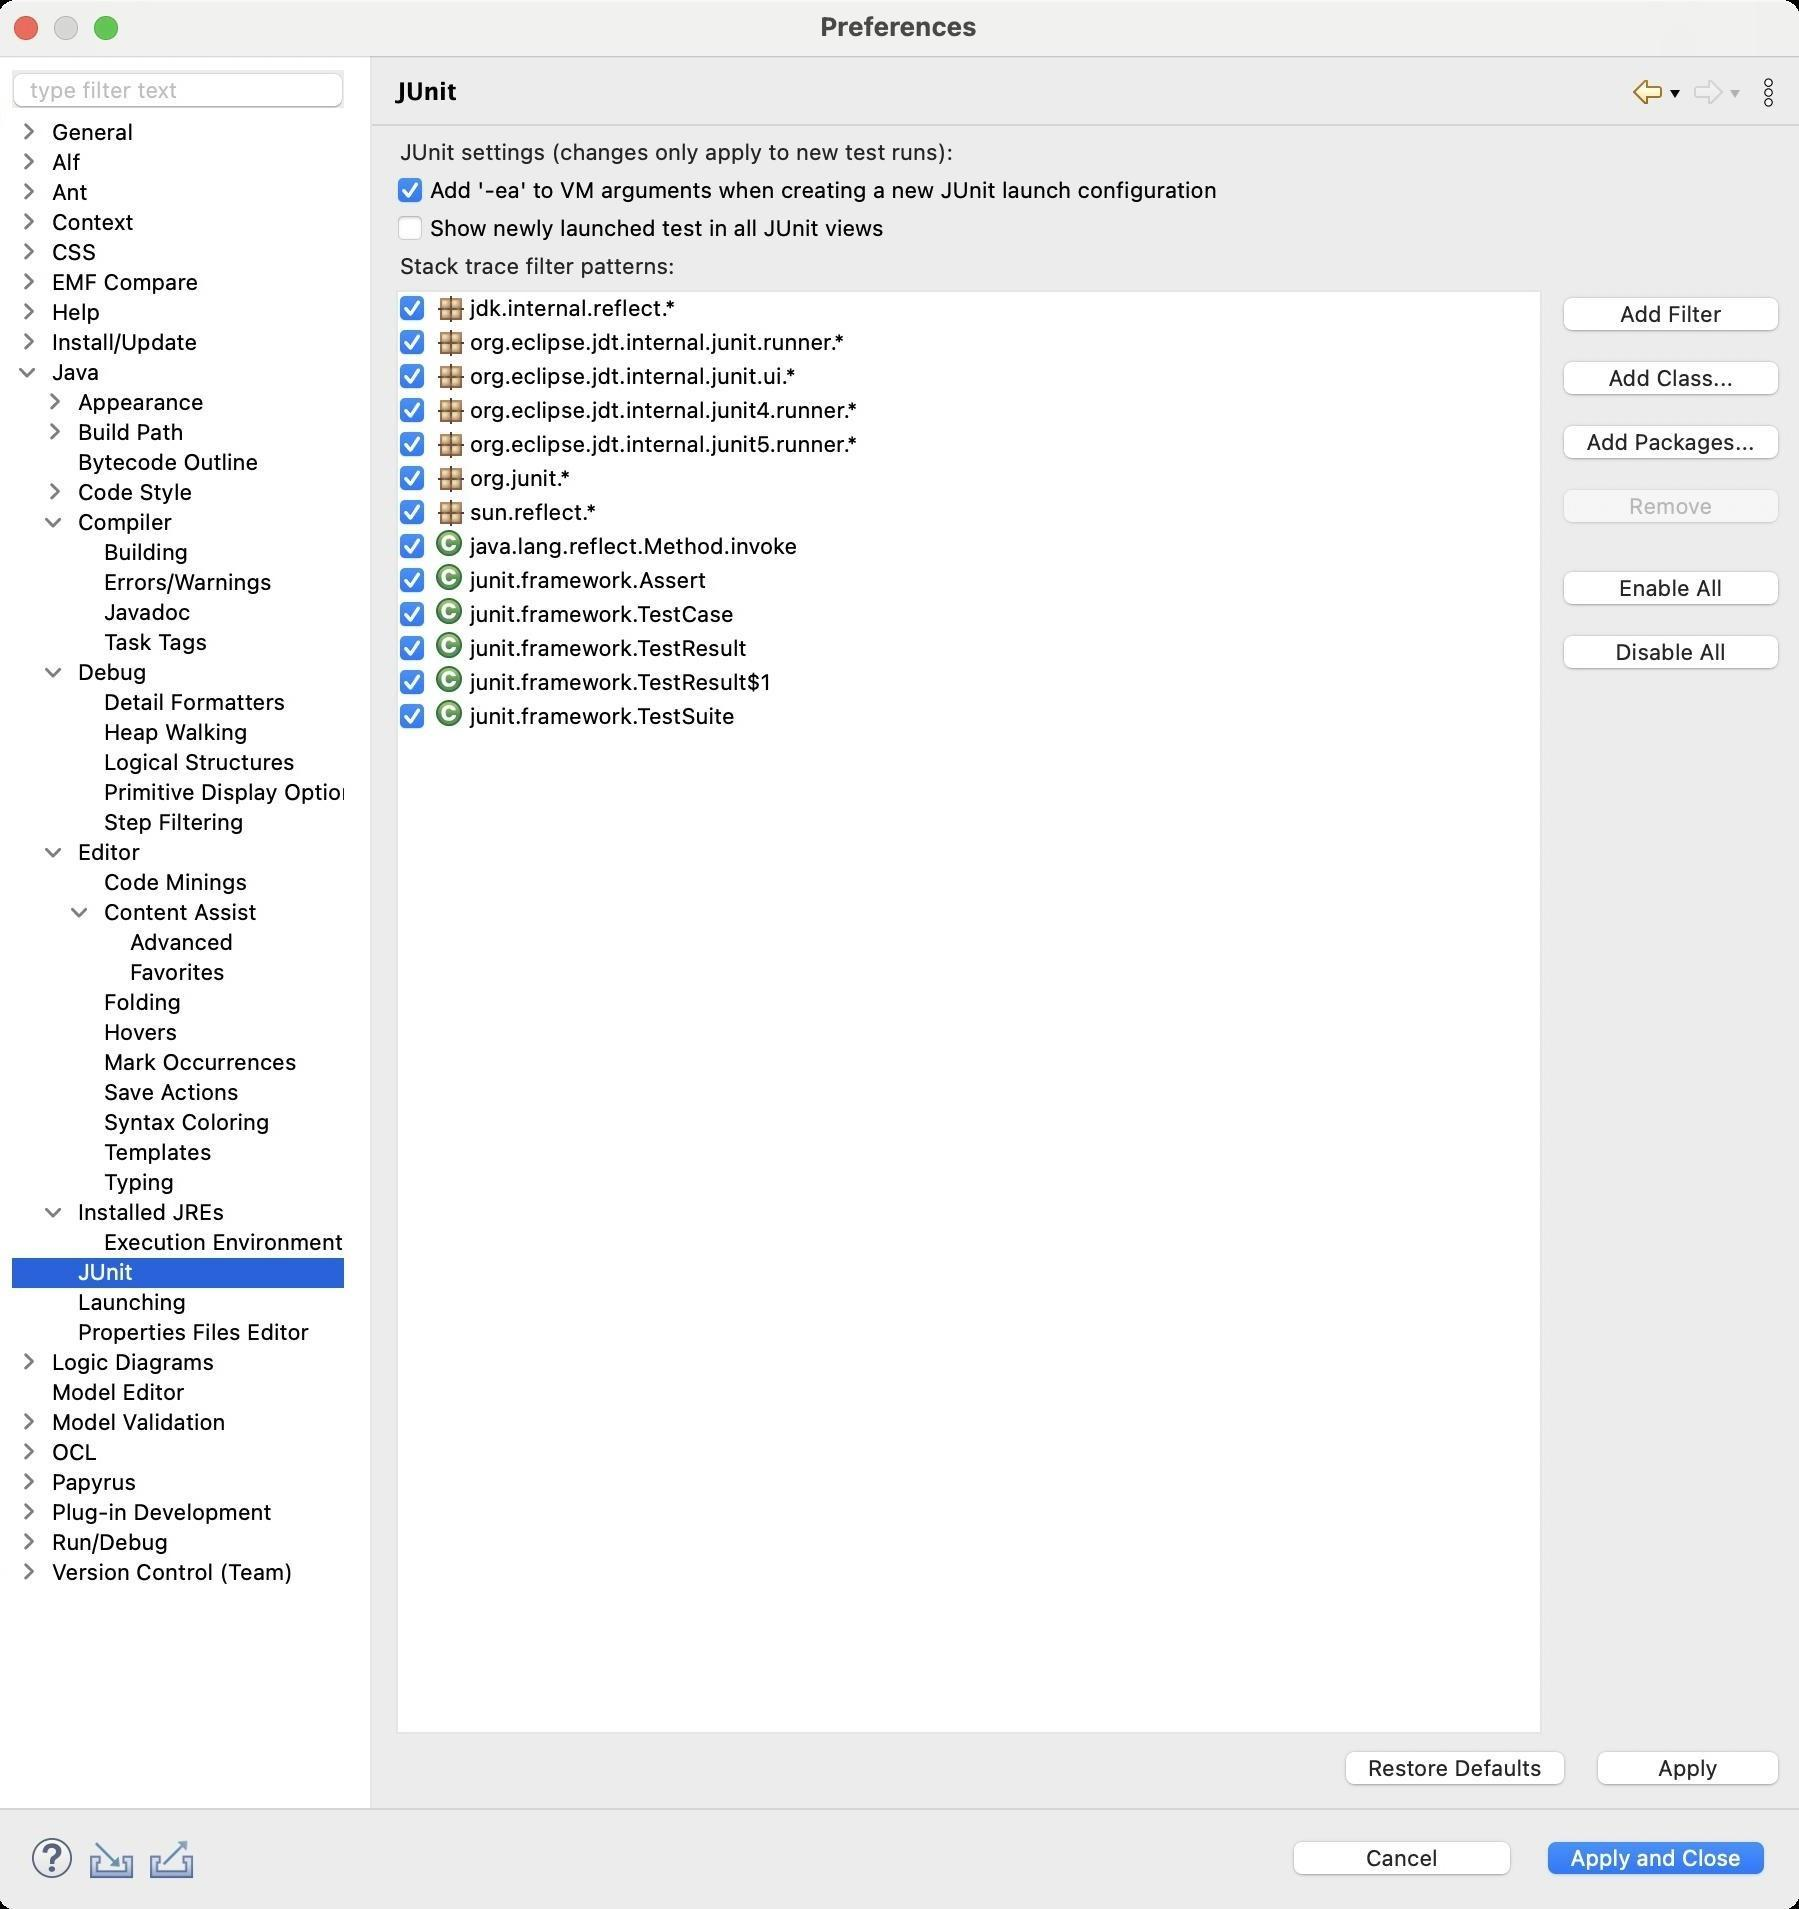
Accessibility tree:
{"name": "Preferences", "role": "AXWindow", "description": null, "role_description": "standard window", "value": null, "position": "480.00;95.00", "size": "901;955", "children": [{"name": "Apply_and_Close", "role": "AXButton", "description": null, "role_description": "button", "value": null, "position": "769.00;917.00", "size": "120;27", "children": []}, {"name": "Cancel", "role": "AXButton", "description": null, "role_description": "button", "value": null, "position": "642.00;917.00", "size": "120;27", "children": []}, {"name": null, "role": "AXToolbar", "description": null, "role_description": "toolbar", "value": null, "position": "12.00;915.00", "size": "90;30", "children": [{"name": "Help", "role": "AXCheckBox", "description": null, "role_description": "checkbox", "value": 0, "position": "12.00;915.00", "size": "30;30", "children": []}, {"name": "Import", "role": "AXButton", "description": null, "role_description": "button", "value": null, "position": "42.00;915.00", "size": "30;30", "children": []}, {"name": "Export", "role": "AXButton", "description": null, "role_description": "button", "value": null, "position": "72.00;915.00", "size": "30;30", "children": []}]}, {"name": null, "role": "AXScrollArea", "description": null, "role_description": "scroll area", "value": null, "position": "199.00;69.00", "size": "697;830", "children": [{"name": "Apply", "role": "AXButton", "description": null, "role_description": "button", "value": null, "position": "794.00;872.00", "size": "102;27", "children": []}, {"name": "Restore_Defaults", "role": "AXButton", "description": null, "role_description": "button", "value": null, "position": "668.00;872.00", "size": "121;27", "children": []}, {"name": "Disable_All", "role": "AXButton", "description": null, "role_description": "button", "value": null, "position": "777.00;314.00", "size": "119;27", "children": []}, {"name": "Enable_All", "role": "AXButton", "description": null, "role_description": "button", "value": null, "position": "777.00;282.00", "size": "119;27", "children": []}, {"name": "Remove", "role": "AXButton", "description": null, "role_description": "button", "value": null, "position": "777.00;241.00", "size": "119;27", "children": []}, {"name": "Add_Packages...", "role": "AXButton", "description": null, "role_description": "button", "value": null, "position": "777.00;209.00", "size": "119;27", "children": []}, {"name": "Add_Class...", "role": "AXButton", "description": null, "role_description": "button", "value": null, "position": "777.00;177.00", "size": "119;27", "children": []}, {"name": "Add_Filter", "role": "AXButton", "description": null, "role_description": "button", "value": null, "position": "777.00;145.00", "size": "119;27", "children": []}, {"name": null, "role": "AXScrollArea", "description": null, "role_description": "scroll area", "value": null, "position": "199.00;145.00", "size": "573;722", "children": [{"name": null, "role": "AXTable", "description": null, "role_description": "table", "value": null, "position": "200.00;146.00", "size": "571;720", "children": [{"name": null, "role": "AXRow", "description": null, "role_description": "table row", "value": null, "position": "200.00;146.00", "size": "571;17", "children": [{"name": "", "role": "AXCheckBox", "description": null, "role_description": "checkbox", "value": 1, "position": "200.00;146.00", "size": "14;16", "children": []}, {"name": null, "role": "AXStaticText", "description": null, "role_description": "text", "value": "jdk.internal.reflect.*", "position": "215.00;146.00", "size": "217;16", "children": []}]}, {"name": null, "role": "AXRow", "description": null, "role_description": "table row", "value": null, "position": "200.00;163.00", "size": "571;17", "children": [{"name": "", "role": "AXCheckBox", "description": null, "role_description": "checkbox", "value": 1, "position": "200.00;163.00", "size": "14;16", "children": []}, {"name": null, "role": "AXStaticText", "description": null, "role_description": "text", "value": "org.eclipse.jdt.internal.junit.runner.*", "position": "215.00;163.00", "size": "217;16", "children": []}]}, {"name": null, "role": "AXRow", "description": null, "role_description": "table row", "value": null, "position": "200.00;180.00", "size": "571;17", "children": [{"name": "", "role": "AXCheckBox", "description": null, "role_description": "checkbox", "value": 1, "position": "200.00;180.00", "size": "14;16", "children": []}, {"name": null, "role": "AXStaticText", "description": null, "role_description": "text", "value": "org.eclipse.jdt.internal.junit.ui.*", "position": "215.00;180.00", "size": "217;16", "children": []}]}, {"name": null, "role": "AXRow", "description": null, "role_description": "table row", "value": null, "position": "200.00;197.00", "size": "571;17", "children": [{"name": "", "role": "AXCheckBox", "description": null, "role_description": "checkbox", "value": 1, "position": "200.00;197.00", "size": "14;16", "children": []}, {"name": null, "role": "AXStaticText", "description": null, "role_description": "text", "value": "org.eclipse.jdt.internal.junit4.runner.*", "position": "215.00;197.00", "size": "217;16", "children": []}]}, {"name": null, "role": "AXRow", "description": null, "role_description": "table row", "value": null, "position": "200.00;214.00", "size": "571;17", "children": [{"name": "", "role": "AXCheckBox", "description": null, "role_description": "checkbox", "value": 1, "position": "200.00;214.00", "size": "14;16", "children": []}, {"name": null, "role": "AXStaticText", "description": null, "role_description": "text", "value": "org.eclipse.jdt.internal.junit5.runner.*", "position": "215.00;214.00", "size": "217;16", "children": []}]}, {"name": null, "role": "AXRow", "description": null, "role_description": "table row", "value": null, "position": "200.00;231.00", "size": "571;17", "children": [{"name": "", "role": "AXCheckBox", "description": null, "role_description": "checkbox", "value": 1, "position": "200.00;231.00", "size": "14;16", "children": []}, {"name": null, "role": "AXStaticText", "description": null, "role_description": "text", "value": "org.junit.*", "position": "215.00;231.00", "size": "217;16", "children": []}]}, {"name": null, "role": "AXRow", "description": null, "role_description": "table row", "value": null, "position": "200.00;248.00", "size": "571;17", "children": [{"name": "", "role": "AXCheckBox", "description": null, "role_description": "checkbox", "value": 1, "position": "200.00;248.00", "size": "14;16", "children": []}, {"name": null, "role": "AXStaticText", "description": null, "role_description": "text", "value": "sun.reflect.*", "position": "215.00;248.00", "size": "217;16", "children": []}]}, {"name": null, "role": "AXRow", "description": null, "role_description": "table row", "value": null, "position": "200.00;265.00", "size": "571;17", "children": [{"name": "", "role": "AXCheckBox", "description": null, "role_description": "checkbox", "value": 1, "position": "200.00;265.00", "size": "14;16", "children": []}, {"name": null, "role": "AXStaticText", "description": null, "role_description": "text", "value": "java.lang.reflect.Method.invoke", "position": "215.00;265.00", "size": "217;16", "children": []}]}, {"name": null, "role": "AXRow", "description": null, "role_description": "table row", "value": null, "position": "200.00;282.00", "size": "571;17", "children": [{"name": "", "role": "AXCheckBox", "description": null, "role_description": "checkbox", "value": 1, "position": "200.00;282.00", "size": "14;16", "children": []}, {"name": null, "role": "AXStaticText", "description": null, "role_description": "text", "value": "junit.framework.Assert", "position": "215.00;282.00", "size": "217;16", "children": []}]}, {"name": null, "role": "AXRow", "description": null, "role_description": "table row", "value": null, "position": "200.00;299.00", "size": "571;17", "children": [{"name": "", "role": "AXCheckBox", "description": null, "role_description": "checkbox", "value": 1, "position": "200.00;299.00", "size": "14;16", "children": []}, {"name": null, "role": "AXStaticText", "description": null, "role_description": "text", "value": "junit.framework.TestCase", "position": "215.00;299.00", "size": "217;16", "children": []}]}, {"name": null, "role": "AXRow", "description": null, "role_description": "table row", "value": null, "position": "200.00;316.00", "size": "571;17", "children": [{"name": "", "role": "AXCheckBox", "description": null, "role_description": "checkbox", "value": 1, "position": "200.00;316.00", "size": "14;16", "children": []}, {"name": null, "role": "AXStaticText", "description": null, "role_description": "text", "value": "junit.framework.TestResult", "position": "215.00;316.00", "size": "217;16", "children": []}]}, {"name": null, "role": "AXRow", "description": null, "role_description": "table row", "value": null, "position": "200.00;333.00", "size": "571;17", "children": [{"name": "", "role": "AXCheckBox", "description": null, "role_description": "checkbox", "value": 1, "position": "200.00;333.00", "size": "14;16", "children": []}, {"name": null, "role": "AXStaticText", "description": null, "role_description": "text", "value": "junit.framework.TestResult$1", "position": "215.00;333.00", "size": "217;16", "children": []}]}, {"name": null, "role": "AXRow", "description": null, "role_description": "table row", "value": null, "position": "200.00;350.00", "size": "571;17", "children": [{"name": "", "role": "AXCheckBox", "description": null, "role_description": "checkbox", "value": 1, "position": "200.00;350.00", "size": "14;16", "children": []}, {"name": null, "role": "AXStaticText", "description": null, "role_description": "text", "value": "junit.framework.TestSuite", "position": "215.00;350.00", "size": "217;16", "children": []}]}, {"name": null, "role": "AXColumn", "description": null, "role_description": "column", "value": null, "position": "200.00;146.00", "size": "15;720", "children": []}, {"name": null, "role": "AXColumn", "description": null, "role_description": "column", "value": null, "position": "215.00;146.00", "size": "218;720", "children": []}]}]}, {"name": null, "role": "AXStaticText", "description": null, "role_description": "text", "value": "Stack trace filter patterns:", "position": "199.00;126.00", "size": "697;14", "children": []}, {"name": "Show_newly_launched_test_in_all_JUnit_views", "role": "AXCheckBox", "description": null, "role_description": "checkbox", "value": 0, "position": "199.00;107.00", "size": "697;14", "children": []}, {"name": "Add_'-ea'_to_VM_arguments_when_creating_a_new_JUnit_launch_configuration", "role": "AXCheckBox", "description": null, "role_description": "checkbox", "value": 1, "position": "199.00;88.00", "size": "697;14", "children": []}, {"name": null, "role": "AXStaticText", "description": null, "role_description": "text", "value": "JUnit settings (changes only apply to new test runs):", "position": "199.00;69.00", "size": "697;14", "children": []}]}, {"name": null, "role": "AXToolbar", "description": "", "role_description": "toolbar", "value": null, "position": "814.00;35.00", "size": "82;22", "children": [{"name": "Back_to_Execution_Environments", "role": "AXMenuButton", "description": null, "role_description": "menu button", "value": null, "position": "814.00;35.00", "size": "22;22", "children": []}, {"name": "Forward", "role": "AXMenuButton", "description": null, "role_description": "menu button", "value": null, "position": "844.00;35.00", "size": "22;22", "children": []}, {"name": "Additional_Dialog_Actions", "role": "AXButton", "description": null, "role_description": "button", "value": null, "position": "874.00;35.00", "size": "22;22", "children": []}]}, {"name": null, "role": "AXStaticText", "description": "", "role_description": "text", "value": "JUnit", "position": "196.00;35.00", "size": "611;21", "children": []}, {"name": null, "role": "AXSplitter", "description": null, "role_description": "splitter", "value": 180, "position": "180.00;28.00", "size": "5;876", "children": []}, {"name": null, "role": "AXScrollArea", "description": null, "role_description": "scroll area", "value": null, "position": "7.00;59.00", "size": "166;845", "children": [{"name": null, "role": "AXOutline", "description": null, "role_description": "outline", "value": null, "position": "7.00;59.00", "size": "178;845", "children": [{"name": null, "role": "AXRow", "description": null, "role_description": "outline row", "value": null, "position": "7.00;59.00", "size": "178;15", "children": [{"name": null, "role": "AXGroup", "description": null, "role_description": "group", "value": null, "position": "7.00;59.00", "size": "178;15", "children": [{"name": null, "role": "AXDisclosureTriangle", "description": null, "role_description": "disclosure triangle", "value": 0, "position": "9.00;59.00", "size": "12;14", "children": []}, {"name": null, "role": "AXStaticText", "description": null, "role_description": "text", "value": "General", "position": "25.00;59.00", "size": "159;14", "children": []}]}]}, {"name": null, "role": "AXRow", "description": null, "role_description": "outline row", "value": null, "position": "7.00;74.00", "size": "178;15", "children": [{"name": null, "role": "AXGroup", "description": null, "role_description": "group", "value": null, "position": "7.00;74.00", "size": "178;15", "children": [{"name": null, "role": "AXDisclosureTriangle", "description": null, "role_description": "disclosure triangle", "value": 0, "position": "9.00;74.00", "size": "12;14", "children": []}, {"name": null, "role": "AXStaticText", "description": null, "role_description": "text", "value": "Alf", "position": "25.00;74.00", "size": "159;14", "children": []}]}]}, {"name": null, "role": "AXRow", "description": null, "role_description": "outline row", "value": null, "position": "7.00;89.00", "size": "178;15", "children": [{"name": null, "role": "AXGroup", "description": null, "role_description": "group", "value": null, "position": "7.00;89.00", "size": "178;15", "children": [{"name": null, "role": "AXDisclosureTriangle", "description": null, "role_description": "disclosure triangle", "value": 0, "position": "9.00;89.00", "size": "12;14", "children": []}, {"name": null, "role": "AXStaticText", "description": null, "role_description": "text", "value": "Ant", "position": "25.00;89.00", "size": "159;14", "children": []}]}]}, {"name": null, "role": "AXRow", "description": null, "role_description": "outline row", "value": null, "position": "7.00;104.00", "size": "178;15", "children": [{"name": null, "role": "AXGroup", "description": null, "role_description": "group", "value": null, "position": "7.00;104.00", "size": "178;15", "children": [{"name": null, "role": "AXDisclosureTriangle", "description": null, "role_description": "disclosure triangle", "value": 0, "position": "9.00;104.00", "size": "12;14", "children": []}, {"name": null, "role": "AXStaticText", "description": null, "role_description": "text", "value": "Context", "position": "25.00;104.00", "size": "159;14", "children": []}]}]}, {"name": null, "role": "AXRow", "description": null, "role_description": "outline row", "value": null, "position": "7.00;119.00", "size": "178;15", "children": [{"name": null, "role": "AXGroup", "description": null, "role_description": "group", "value": null, "position": "7.00;119.00", "size": "178;15", "children": [{"name": null, "role": "AXDisclosureTriangle", "description": null, "role_description": "disclosure triangle", "value": 0, "position": "9.00;119.00", "size": "12;14", "children": []}, {"name": null, "role": "AXStaticText", "description": null, "role_description": "text", "value": "CSS", "position": "25.00;119.00", "size": "159;14", "children": []}]}]}, {"name": null, "role": "AXRow", "description": null, "role_description": "outline row", "value": null, "position": "7.00;134.00", "size": "178;15", "children": [{"name": null, "role": "AXGroup", "description": null, "role_description": "group", "value": null, "position": "7.00;134.00", "size": "178;15", "children": [{"name": null, "role": "AXDisclosureTriangle", "description": null, "role_description": "disclosure triangle", "value": 0, "position": "9.00;134.00", "size": "12;14", "children": []}, {"name": null, "role": "AXStaticText", "description": null, "role_description": "text", "value": "EMF Compare", "position": "25.00;134.00", "size": "159;14", "children": []}]}]}, {"name": null, "role": "AXRow", "description": null, "role_description": "outline row", "value": null, "position": "7.00;149.00", "size": "178;15", "children": [{"name": null, "role": "AXGroup", "description": null, "role_description": "group", "value": null, "position": "7.00;149.00", "size": "178;15", "children": [{"name": null, "role": "AXDisclosureTriangle", "description": null, "role_description": "disclosure triangle", "value": 0, "position": "9.00;149.00", "size": "12;14", "children": []}, {"name": null, "role": "AXStaticText", "description": null, "role_description": "text", "value": "Help", "position": "25.00;149.00", "size": "159;14", "children": []}]}]}, {"name": null, "role": "AXRow", "description": null, "role_description": "outline row", "value": null, "position": "7.00;164.00", "size": "178;15", "children": [{"name": null, "role": "AXGroup", "description": null, "role_description": "group", "value": null, "position": "7.00;164.00", "size": "178;15", "children": [{"name": null, "role": "AXDisclosureTriangle", "description": null, "role_description": "disclosure triangle", "value": 0, "position": "9.00;164.00", "size": "12;14", "children": []}, {"name": null, "role": "AXStaticText", "description": null, "role_description": "text", "value": "Install/Update", "position": "25.00;164.00", "size": "159;14", "children": []}]}]}, {"name": null, "role": "AXRow", "description": null, "role_description": "outline row", "value": null, "position": "7.00;179.00", "size": "178;15", "children": [{"name": null, "role": "AXGroup", "description": null, "role_description": "group", "value": null, "position": "7.00;179.00", "size": "178;15", "children": [{"name": null, "role": "AXDisclosureTriangle", "description": null, "role_description": "disclosure triangle", "value": 1, "position": "9.00;179.00", "size": "12;14", "children": []}, {"name": null, "role": "AXStaticText", "description": null, "role_description": "text", "value": "Java", "position": "25.00;179.00", "size": "159;14", "children": []}]}]}, {"name": null, "role": "AXRow", "description": null, "role_description": "outline row", "value": null, "position": "7.00;194.00", "size": "178;15", "children": [{"name": null, "role": "AXGroup", "description": null, "role_description": "group", "value": null, "position": "7.00;194.00", "size": "178;15", "children": [{"name": null, "role": "AXDisclosureTriangle", "description": null, "role_description": "disclosure triangle", "value": 0, "position": "22.00;194.00", "size": "12;14", "children": []}, {"name": null, "role": "AXStaticText", "description": null, "role_description": "text", "value": "Appearance", "position": "38.00;194.00", "size": "146;14", "children": []}]}]}, {"name": null, "role": "AXRow", "description": null, "role_description": "outline row", "value": null, "position": "7.00;209.00", "size": "178;15", "children": [{"name": null, "role": "AXGroup", "description": null, "role_description": "group", "value": null, "position": "7.00;209.00", "size": "178;15", "children": [{"name": null, "role": "AXDisclosureTriangle", "description": null, "role_description": "disclosure triangle", "value": 0, "position": "22.00;209.00", "size": "12;14", "children": []}, {"name": null, "role": "AXStaticText", "description": null, "role_description": "text", "value": "Build Path", "position": "38.00;209.00", "size": "146;14", "children": []}]}]}, {"name": null, "role": "AXRow", "description": null, "role_description": "outline row", "value": null, "position": "7.00;224.00", "size": "178;15", "children": [{"name": null, "role": "AXStaticText", "description": null, "role_description": "text", "value": "Bytecode Outline", "position": "38.00;224.00", "size": "146;14", "children": []}]}, {"name": null, "role": "AXRow", "description": null, "role_description": "outline row", "value": null, "position": "7.00;239.00", "size": "178;15", "children": [{"name": null, "role": "AXGroup", "description": null, "role_description": "group", "value": null, "position": "7.00;239.00", "size": "178;15", "children": [{"name": null, "role": "AXDisclosureTriangle", "description": null, "role_description": "disclosure triangle", "value": 0, "position": "22.00;239.00", "size": "12;14", "children": []}, {"name": null, "role": "AXStaticText", "description": null, "role_description": "text", "value": "Code Style", "position": "38.00;239.00", "size": "146;14", "children": []}]}]}, {"name": null, "role": "AXRow", "description": null, "role_description": "outline row", "value": null, "position": "7.00;254.00", "size": "178;15", "children": [{"name": null, "role": "AXGroup", "description": null, "role_description": "group", "value": null, "position": "7.00;254.00", "size": "178;15", "children": [{"name": null, "role": "AXDisclosureTriangle", "description": null, "role_description": "disclosure triangle", "value": 1, "position": "22.00;254.00", "size": "12;14", "children": []}, {"name": null, "role": "AXStaticText", "description": null, "role_description": "text", "value": "Compiler", "position": "38.00;254.00", "size": "146;14", "children": []}]}]}, {"name": null, "role": "AXRow", "description": null, "role_description": "outline row", "value": null, "position": "7.00;269.00", "size": "178;15", "children": [{"name": null, "role": "AXStaticText", "description": null, "role_description": "text", "value": "Building", "position": "51.00;269.00", "size": "133;14", "children": []}]}, {"name": null, "role": "AXRow", "description": null, "role_description": "outline row", "value": null, "position": "7.00;284.00", "size": "178;15", "children": [{"name": null, "role": "AXStaticText", "description": null, "role_description": "text", "value": "Errors/Warnings", "position": "51.00;284.00", "size": "133;14", "children": []}]}, {"name": null, "role": "AXRow", "description": null, "role_description": "outline row", "value": null, "position": "7.00;299.00", "size": "178;15", "children": [{"name": null, "role": "AXStaticText", "description": null, "role_description": "text", "value": "Javadoc", "position": "51.00;299.00", "size": "133;14", "children": []}]}, {"name": null, "role": "AXRow", "description": null, "role_description": "outline row", "value": null, "position": "7.00;314.00", "size": "178;15", "children": [{"name": null, "role": "AXStaticText", "description": null, "role_description": "text", "value": "Task Tags", "position": "51.00;314.00", "size": "133;14", "children": []}]}, {"name": null, "role": "AXRow", "description": null, "role_description": "outline row", "value": null, "position": "7.00;329.00", "size": "178;15", "children": [{"name": null, "role": "AXGroup", "description": null, "role_description": "group", "value": null, "position": "7.00;329.00", "size": "178;15", "children": [{"name": null, "role": "AXDisclosureTriangle", "description": null, "role_description": "disclosure triangle", "value": 1, "position": "22.00;329.00", "size": "12;14", "children": []}, {"name": null, "role": "AXStaticText", "description": null, "role_description": "text", "value": "Debug", "position": "38.00;329.00", "size": "146;14", "children": []}]}]}, {"name": null, "role": "AXRow", "description": null, "role_description": "outline row", "value": null, "position": "7.00;344.00", "size": "178;15", "children": [{"name": null, "role": "AXStaticText", "description": null, "role_description": "text", "value": "Detail Formatters", "position": "51.00;344.00", "size": "133;14", "children": []}]}, {"name": null, "role": "AXRow", "description": null, "role_description": "outline row", "value": null, "position": "7.00;359.00", "size": "178;15", "children": [{"name": null, "role": "AXStaticText", "description": null, "role_description": "text", "value": "Heap Walking", "position": "51.00;359.00", "size": "133;14", "children": []}]}, {"name": null, "role": "AXRow", "description": null, "role_description": "outline row", "value": null, "position": "7.00;374.00", "size": "178;15", "children": [{"name": null, "role": "AXStaticText", "description": null, "role_description": "text", "value": "Logical Structures", "position": "51.00;374.00", "size": "133;14", "children": []}]}, {"name": null, "role": "AXRow", "description": null, "role_description": "outline row", "value": null, "position": "7.00;389.00", "size": "178;15", "children": [{"name": null, "role": "AXStaticText", "description": null, "role_description": "text", "value": "Primitive Display Options", "position": "51.00;389.00", "size": "133;14", "children": []}]}, {"name": null, "role": "AXRow", "description": null, "role_description": "outline row", "value": null, "position": "7.00;404.00", "size": "178;15", "children": [{"name": null, "role": "AXStaticText", "description": null, "role_description": "text", "value": "Step Filtering", "position": "51.00;404.00", "size": "133;14", "children": []}]}, {"name": null, "role": "AXRow", "description": null, "role_description": "outline row", "value": null, "position": "7.00;419.00", "size": "178;15", "children": [{"name": null, "role": "AXGroup", "description": null, "role_description": "group", "value": null, "position": "7.00;419.00", "size": "178;15", "children": [{"name": null, "role": "AXDisclosureTriangle", "description": null, "role_description": "disclosure triangle", "value": 1, "position": "22.00;419.00", "size": "12;14", "children": []}, {"name": null, "role": "AXStaticText", "description": null, "role_description": "text", "value": "Editor", "position": "38.00;419.00", "size": "146;14", "children": []}]}]}, {"name": null, "role": "AXRow", "description": null, "role_description": "outline row", "value": null, "position": "7.00;434.00", "size": "178;15", "children": [{"name": null, "role": "AXStaticText", "description": null, "role_description": "text", "value": "Code Minings", "position": "51.00;434.00", "size": "133;14", "children": []}]}, {"name": null, "role": "AXRow", "description": null, "role_description": "outline row", "value": null, "position": "7.00;449.00", "size": "178;15", "children": [{"name": null, "role": "AXGroup", "description": null, "role_description": "group", "value": null, "position": "7.00;449.00", "size": "178;15", "children": [{"name": null, "role": "AXDisclosureTriangle", "description": null, "role_description": "disclosure triangle", "value": 1, "position": "35.00;449.00", "size": "12;14", "children": []}, {"name": null, "role": "AXStaticText", "description": null, "role_description": "text", "value": "Content Assist", "position": "51.00;449.00", "size": "133;14", "children": []}]}]}, {"name": null, "role": "AXRow", "description": null, "role_description": "outline row", "value": null, "position": "7.00;464.00", "size": "178;15", "children": [{"name": null, "role": "AXStaticText", "description": null, "role_description": "text", "value": "Advanced", "position": "64.00;464.00", "size": "120;14", "children": []}]}, {"name": null, "role": "AXRow", "description": null, "role_description": "outline row", "value": null, "position": "7.00;479.00", "size": "178;15", "children": [{"name": null, "role": "AXStaticText", "description": null, "role_description": "text", "value": "Favorites", "position": "64.00;479.00", "size": "120;14", "children": []}]}, {"name": null, "role": "AXRow", "description": null, "role_description": "outline row", "value": null, "position": "7.00;494.00", "size": "178;15", "children": [{"name": null, "role": "AXStaticText", "description": null, "role_description": "text", "value": "Folding", "position": "51.00;494.00", "size": "133;14", "children": []}]}, {"name": null, "role": "AXRow", "description": null, "role_description": "outline row", "value": null, "position": "7.00;509.00", "size": "178;15", "children": [{"name": null, "role": "AXStaticText", "description": null, "role_description": "text", "value": "Hovers", "position": "51.00;509.00", "size": "133;14", "children": []}]}, {"name": null, "role": "AXRow", "description": null, "role_description": "outline row", "value": null, "position": "7.00;524.00", "size": "178;15", "children": [{"name": null, "role": "AXStaticText", "description": null, "role_description": "text", "value": "Mark Occurrences", "position": "51.00;524.00", "size": "133;14", "children": []}]}, {"name": null, "role": "AXRow", "description": null, "role_description": "outline row", "value": null, "position": "7.00;539.00", "size": "178;15", "children": [{"name": null, "role": "AXStaticText", "description": null, "role_description": "text", "value": "Save Actions", "position": "51.00;539.00", "size": "133;14", "children": []}]}, {"name": null, "role": "AXRow", "description": null, "role_description": "outline row", "value": null, "position": "7.00;554.00", "size": "178;15", "children": [{"name": null, "role": "AXStaticText", "description": null, "role_description": "text", "value": "Syntax Coloring", "position": "51.00;554.00", "size": "133;14", "children": []}]}, {"name": null, "role": "AXRow", "description": null, "role_description": "outline row", "value": null, "position": "7.00;569.00", "size": "178;15", "children": [{"name": null, "role": "AXStaticText", "description": null, "role_description": "text", "value": "Templates", "position": "51.00;569.00", "size": "133;14", "children": []}]}, {"name": null, "role": "AXRow", "description": null, "role_description": "outline row", "value": null, "position": "7.00;584.00", "size": "178;15", "children": [{"name": null, "role": "AXStaticText", "description": null, "role_description": "text", "value": "Typing", "position": "51.00;584.00", "size": "133;14", "children": []}]}, {"name": null, "role": "AXRow", "description": null, "role_description": "outline row", "value": null, "position": "7.00;599.00", "size": "178;15", "children": [{"name": null, "role": "AXGroup", "description": null, "role_description": "group", "value": null, "position": "7.00;599.00", "size": "178;15", "children": [{"name": null, "role": "AXDisclosureTriangle", "description": null, "role_description": "disclosure triangle", "value": 1, "position": "22.00;599.00", "size": "12;14", "children": []}, {"name": null, "role": "AXStaticText", "description": null, "role_description": "text", "value": "Installed JREs", "position": "38.00;599.00", "size": "146;14", "children": []}]}]}, {"name": null, "role": "AXRow", "description": null, "role_description": "outline row", "value": null, "position": "7.00;614.00", "size": "178;15", "children": [{"name": null, "role": "AXStaticText", "description": null, "role_description": "text", "value": "Execution Environments", "position": "51.00;614.00", "size": "133;14", "children": []}]}, {"name": null, "role": "AXRow", "description": null, "role_description": "outline row", "value": null, "position": "7.00;629.00", "size": "178;15", "children": [{"name": null, "role": "AXStaticText", "description": null, "role_description": "text", "value": "JUnit", "position": "38.00;629.00", "size": "146;14", "children": []}]}, {"name": null, "role": "AXRow", "description": null, "role_description": "outline row", "value": null, "position": "7.00;644.00", "size": "178;15", "children": [{"name": null, "role": "AXStaticText", "description": null, "role_description": "text", "value": "Launching", "position": "38.00;644.00", "size": "146;14", "children": []}]}, {"name": null, "role": "AXRow", "description": null, "role_description": "outline row", "value": null, "position": "7.00;659.00", "size": "178;15", "children": [{"name": null, "role": "AXStaticText", "description": null, "role_description": "text", "value": "Properties Files Editor", "position": "38.00;659.00", "size": "146;14", "children": []}]}, {"name": null, "role": "AXRow", "description": null, "role_description": "outline row", "value": null, "position": "7.00;674.00", "size": "178;15", "children": [{"name": null, "role": "AXGroup", "description": null, "role_description": "group", "value": null, "position": "7.00;674.00", "size": "178;15", "children": [{"name": null, "role": "AXDisclosureTriangle", "description": null, "role_description": "disclosure triangle", "value": 0, "position": "9.00;674.00", "size": "12;14", "children": []}, {"name": null, "role": "AXStaticText", "description": null, "role_description": "text", "value": "Logic Diagrams", "position": "25.00;674.00", "size": "159;14", "children": []}]}]}, {"name": null, "role": "AXRow", "description": null, "role_description": "outline row", "value": null, "position": "7.00;689.00", "size": "178;15", "children": [{"name": null, "role": "AXStaticText", "description": null, "role_description": "text", "value": "Model Editor", "position": "25.00;689.00", "size": "159;14", "children": []}]}, {"name": null, "role": "AXRow", "description": null, "role_description": "outline row", "value": null, "position": "7.00;704.00", "size": "178;15", "children": [{"name": null, "role": "AXGroup", "description": null, "role_description": "group", "value": null, "position": "7.00;704.00", "size": "178;15", "children": [{"name": null, "role": "AXDisclosureTriangle", "description": null, "role_description": "disclosure triangle", "value": 0, "position": "9.00;704.00", "size": "12;14", "children": []}, {"name": null, "role": "AXStaticText", "description": null, "role_description": "text", "value": "Model Validation", "position": "25.00;704.00", "size": "159;14", "children": []}]}]}, {"name": null, "role": "AXRow", "description": null, "role_description": "outline row", "value": null, "position": "7.00;719.00", "size": "178;15", "children": [{"name": null, "role": "AXGroup", "description": null, "role_description": "group", "value": null, "position": "7.00;719.00", "size": "178;15", "children": [{"name": null, "role": "AXDisclosureTriangle", "description": null, "role_description": "disclosure triangle", "value": 0, "position": "9.00;719.00", "size": "12;14", "children": []}, {"name": null, "role": "AXStaticText", "description": null, "role_description": "text", "value": "OCL", "position": "25.00;719.00", "size": "159;14", "children": []}]}]}, {"name": null, "role": "AXRow", "description": null, "role_description": "outline row", "value": null, "position": "7.00;734.00", "size": "178;15", "children": [{"name": null, "role": "AXGroup", "description": null, "role_description": "group", "value": null, "position": "7.00;734.00", "size": "178;15", "children": [{"name": null, "role": "AXDisclosureTriangle", "description": null, "role_description": "disclosure triangle", "value": 0, "position": "9.00;734.00", "size": "12;14", "children": []}, {"name": null, "role": "AXStaticText", "description": null, "role_description": "text", "value": "Papyrus", "position": "25.00;734.00", "size": "159;14", "children": []}]}]}, {"name": null, "role": "AXRow", "description": null, "role_description": "outline row", "value": null, "position": "7.00;749.00", "size": "178;15", "children": [{"name": null, "role": "AXGroup", "description": null, "role_description": "group", "value": null, "position": "7.00;749.00", "size": "178;15", "children": [{"name": null, "role": "AXDisclosureTriangle", "description": null, "role_description": "disclosure triangle", "value": 0, "position": "9.00;749.00", "size": "12;14", "children": []}, {"name": null, "role": "AXStaticText", "description": null, "role_description": "text", "value": "Plug-in Development", "position": "25.00;749.00", "size": "159;14", "children": []}]}]}, {"name": null, "role": "AXRow", "description": null, "role_description": "outline row", "value": null, "position": "7.00;764.00", "size": "178;15", "children": [{"name": null, "role": "AXGroup", "description": null, "role_description": "group", "value": null, "position": "7.00;764.00", "size": "178;15", "children": [{"name": null, "role": "AXDisclosureTriangle", "description": null, "role_description": "disclosure triangle", "value": 0, "position": "9.00;764.00", "size": "12;14", "children": []}, {"name": null, "role": "AXStaticText", "description": null, "role_description": "text", "value": "Run/Debug", "position": "25.00;764.00", "size": "159;14", "children": []}]}]}, {"name": null, "role": "AXRow", "description": null, "role_description": "outline row", "value": null, "position": "7.00;779.00", "size": "178;15", "children": [{"name": null, "role": "AXGroup", "description": null, "role_description": "group", "value": null, "position": "7.00;779.00", "size": "178;15", "children": [{"name": null, "role": "AXDisclosureTriangle", "description": null, "role_description": "disclosure triangle", "value": 0, "position": "9.00;779.00", "size": "12;14", "children": []}, {"name": null, "role": "AXStaticText", "description": null, "role_description": "text", "value": "Version Control (Team)", "position": "25.00;779.00", "size": "159;14", "children": []}]}]}, {"name": null, "role": "AXColumn", "description": null, "role_description": "column", "value": null, "position": "7.00;59.00", "size": "178;845", "children": []}]}, {"name": null, "role": "AXScrollBar", "description": null, "role_description": "scroll bar", "value": 0.0, "position": "7.00;888.00", "size": "166;16", "children": [{"name": null, "role": "AXValueIndicator", "description": null, "role_description": "value indicator", "value": 0.0, "position": "8.00;892.00", "size": "152;12", "children": []}, {"name": null, "role": "AXButton", "description": null, "role_description": "increment arrow button", "value": null, "position": "7.00;888.00", "size": "0;0", "children": []}, {"name": null, "role": "AXButton", "description": null, "role_description": "decrement arrow button", "value": null, "position": "7.00;888.00", "size": "0;0", "children": []}, {"name": null, "role": "AXButton", "description": null, "role_description": "increment page button", "value": null, "position": "161.00;892.00", "size": "12;12", "children": []}, {"name": null, "role": "AXButton", "description": null, "role_description": "decrement page button", "value": null, "position": "7.00;892.00", "size": "1;12", "children": []}]}]}, {"name": "type_filter_text", "role": "AXTextField", "description": null, "role_description": "search text field", "value": "", "position": "7.00;35.00", "size": "166;19", "children": []}, {"name": null, "role": "AXButton", "description": null, "role_description": "close button", "value": null, "position": "7.00;6.00", "size": "14;16", "children": []}, {"name": null, "role": "AXButton", "description": null, "role_description": "zoom button", "value": null, "position": "47.00;6.00", "size": "14;16", "children": [{"name": null, "role": "AXGroup", "description": null, "role_description": "group", "value": null, "position": "47.00;6.00", "size": "14;16", "children": [{"name": null, "role": "AXGroup", "description": null, "role_description": "group", "value": null, "position": "47.00;6.00", "size": "14;16", "children": []}]}]}, {"name": null, "role": "AXButton", "description": null, "role_description": "minimize button", "value": null, "position": "27.00;6.00", "size": "14;16", "children": []}, {"name": null, "role": "AXStaticText", "description": null, "role_description": "text", "value": "Preferences", "position": "409.00;5.00", "size": "83;16", "children": []}]}